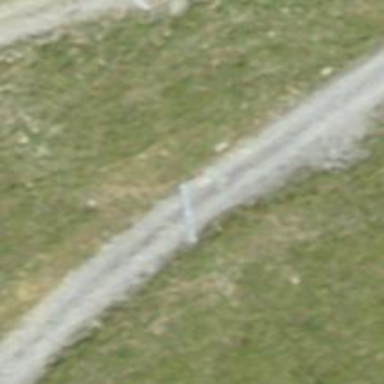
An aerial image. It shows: Dirt track road.